Interaction volume radius: 10 \u00c5
Interaction volume height: 30 \u00c5
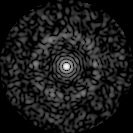
Disorder parameter: 0.8342